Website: home-depot
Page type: customer-info-address
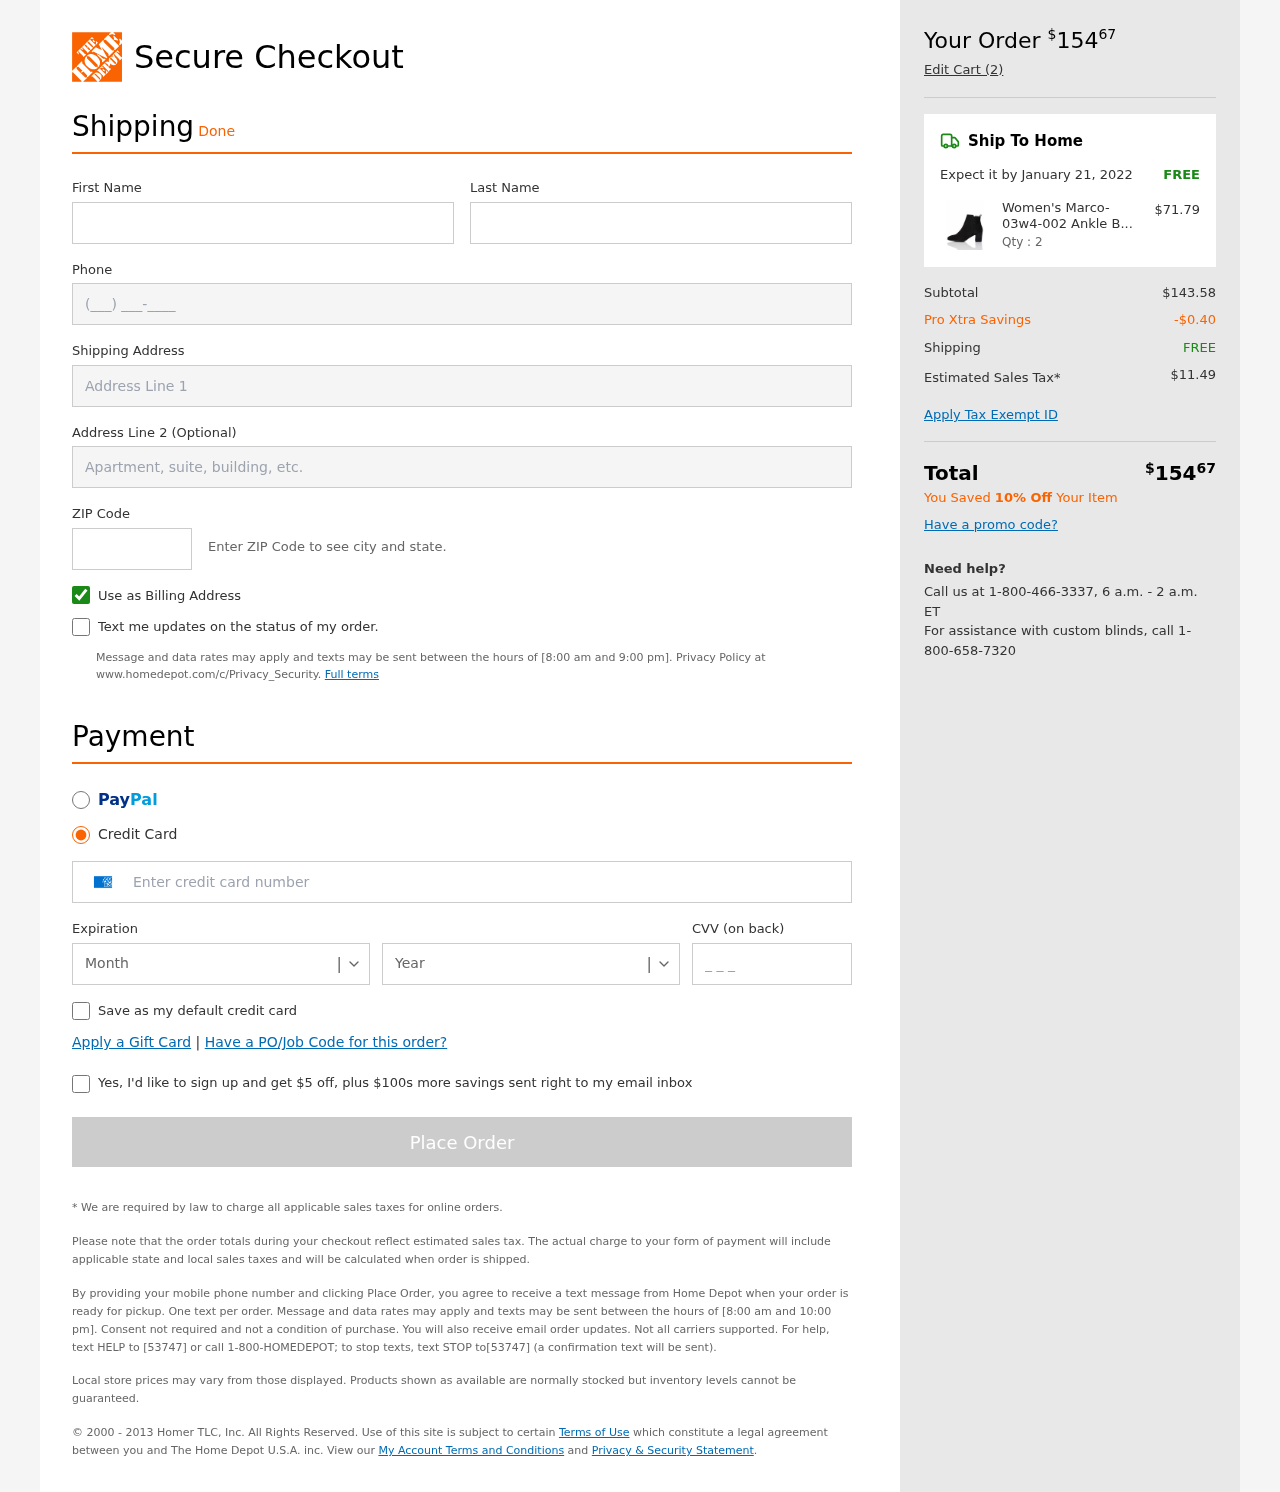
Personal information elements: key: PII_CARD_CVV
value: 7846
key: PII_CARD_EXPIRY_MONTH
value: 07
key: PII_CARD_EXPIRY_YEAR
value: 27
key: PII_CARD_NUMBER
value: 3763 7758 3976 780
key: PII_FIRSTNAME
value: Brett
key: PII_LASTNAME
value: Wiggins
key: PII_PHONE
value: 6865735195
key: PII_POSTCODE
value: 25118
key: PII_STREET
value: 8795 Schultz Circles
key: PII_STREET2
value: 803 Ronald Orchard Suite 276
Product elements: key: PRODUCT1_NAME
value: Women's Marco-03w4-002 Ankle Boots, Black, US 5
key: PRODUCT1_PRICE
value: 71.79
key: PRODUCT1_QUANTITY
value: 2
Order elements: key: ORDER_TOTAL
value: $15467
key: ORDER_NUM_ITEMS
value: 2
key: ORDER_DELIVERY_DATE
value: January 21, 2022
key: ORDER_SHIPPING_COST
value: FREE
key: ORDER_SUBTOTAL
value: $143.58
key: ORDER_DISCOUNT
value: -$0.40
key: ORDER_SHIPPING_COST2
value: FREE
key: ORDER_TAX
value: $11.49
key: ORDER_TOTAL2
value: $15467
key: ORDER_SAVINGS_MESSAGE
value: You Saved 10% Off Your Item